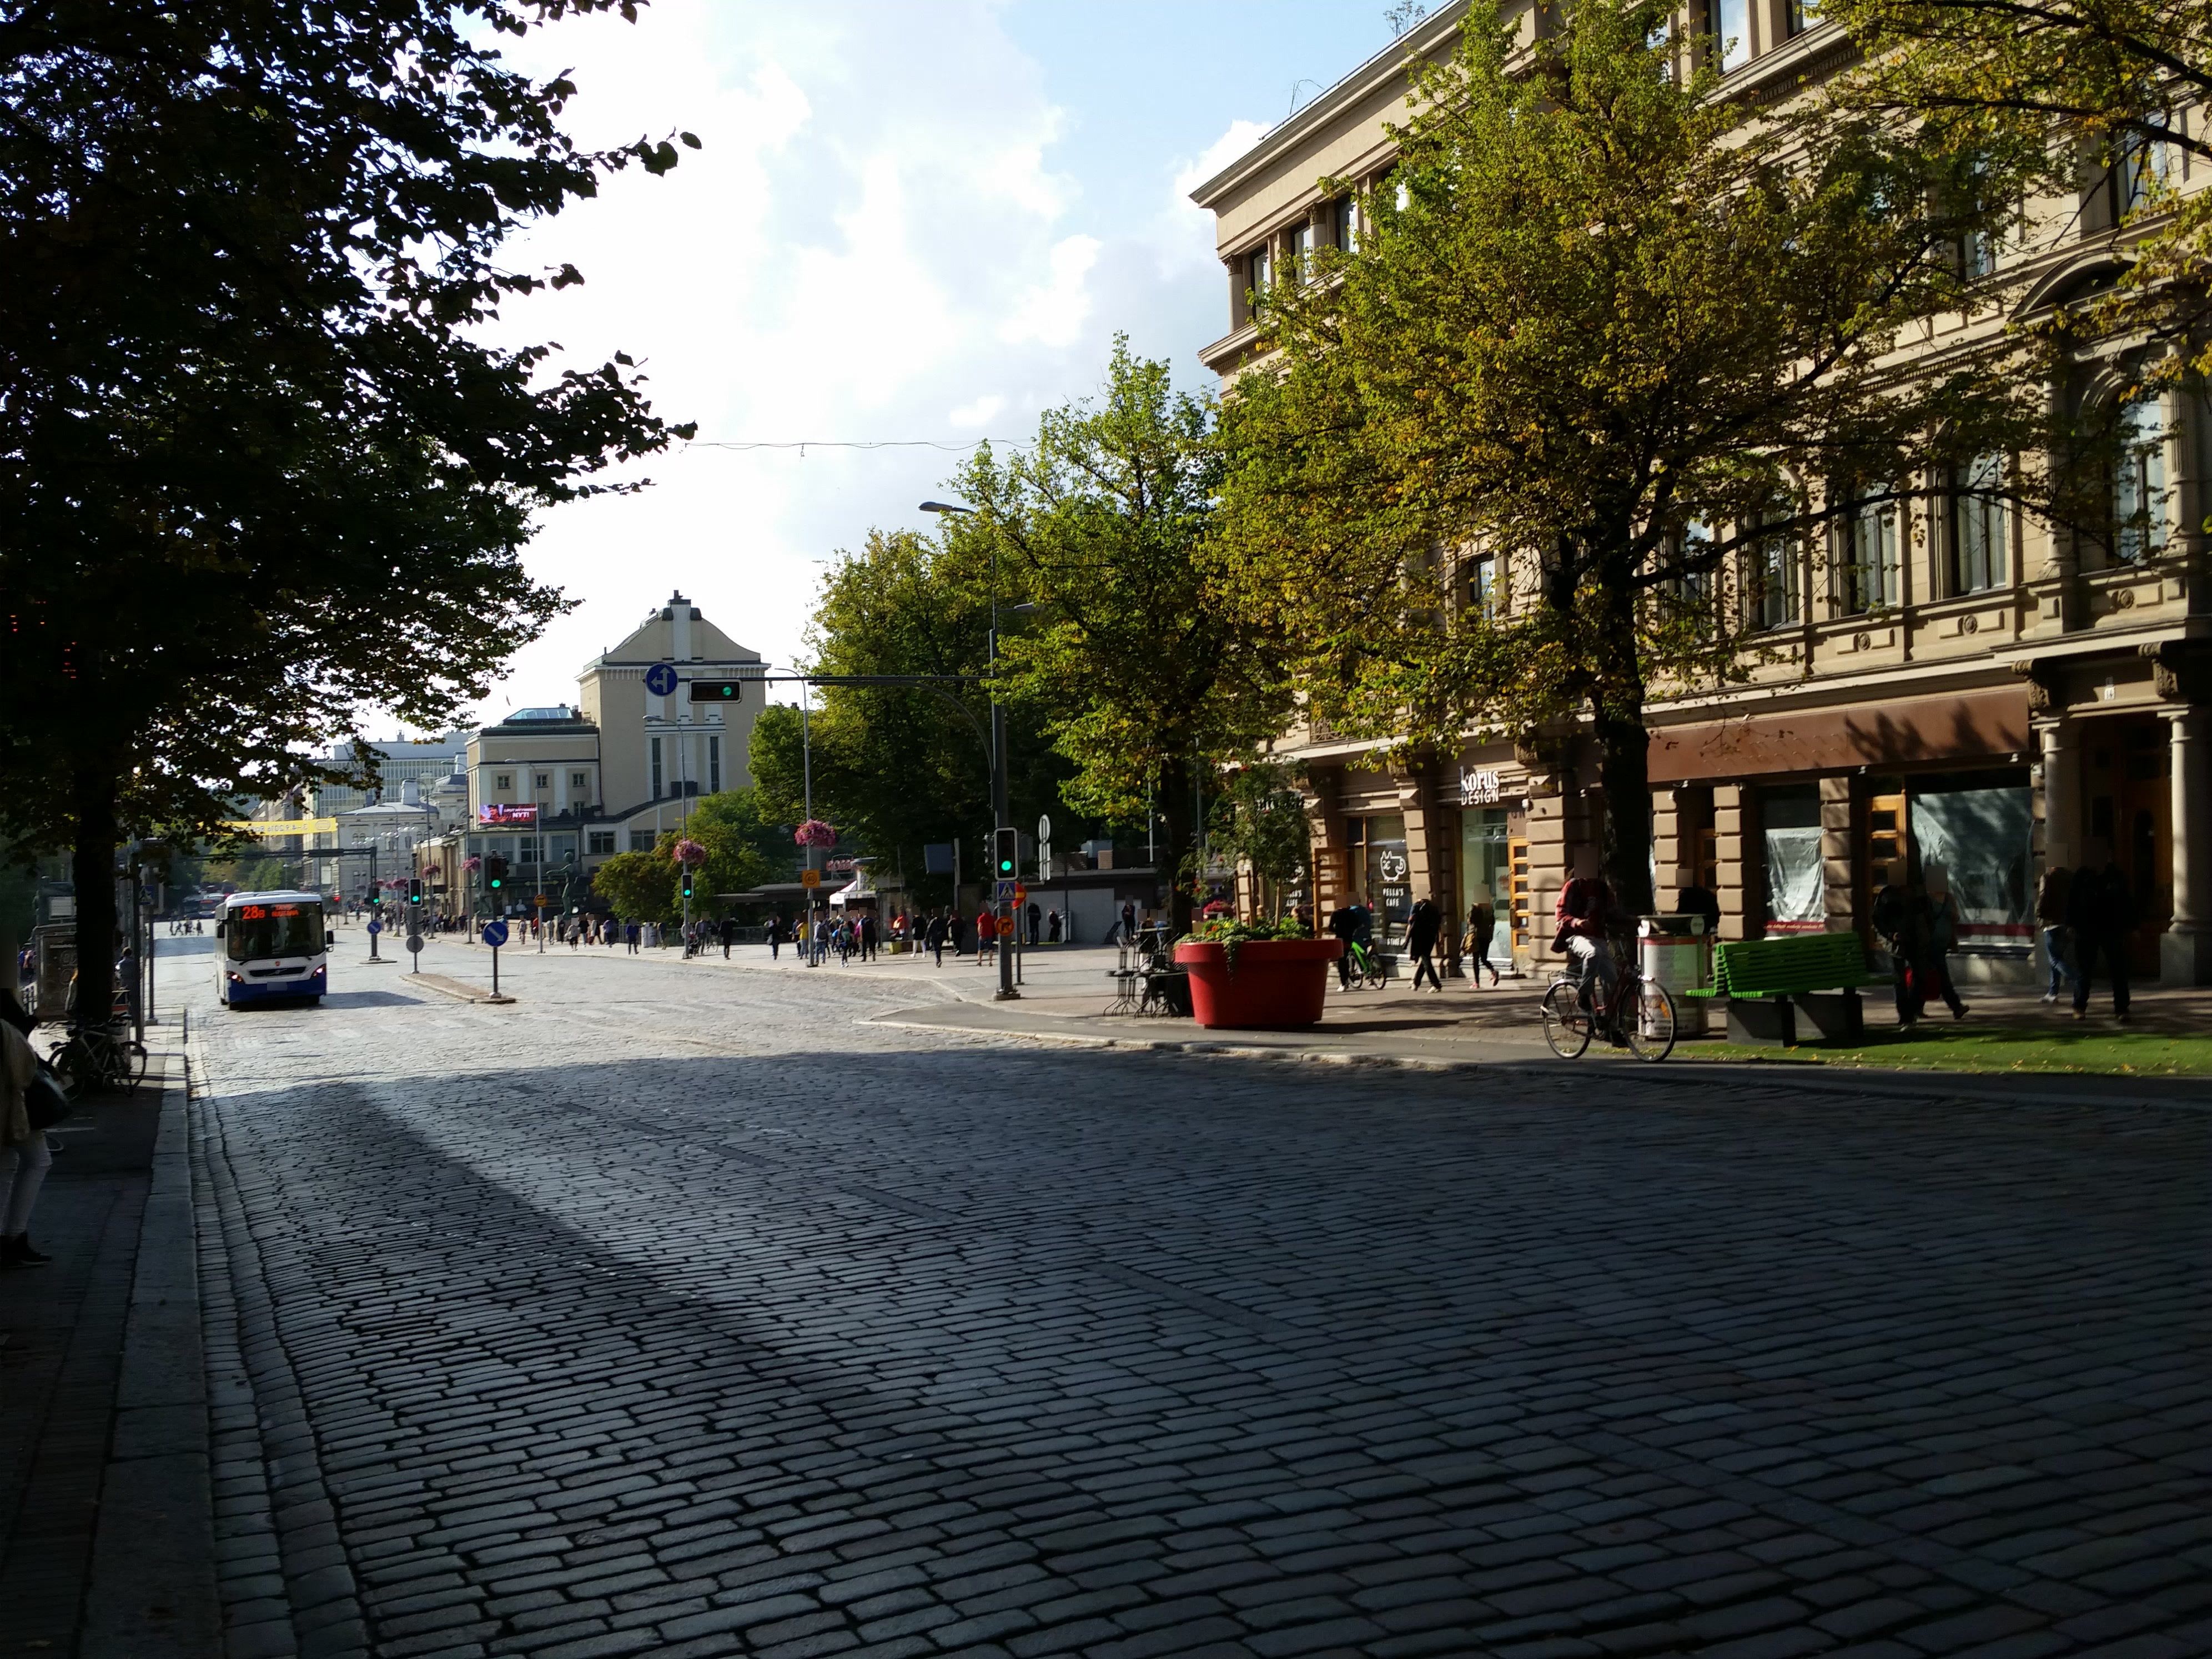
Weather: clear
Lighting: day
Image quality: good
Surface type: walking surface
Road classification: footway
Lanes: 1
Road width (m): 4.0
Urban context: urban centre
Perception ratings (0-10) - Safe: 8.97, Lively: 8.92, Beautiful: 8.82, Boring: 1.75, Depressing: 2.36, Wealthy: 9.78